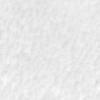
Label: no_change